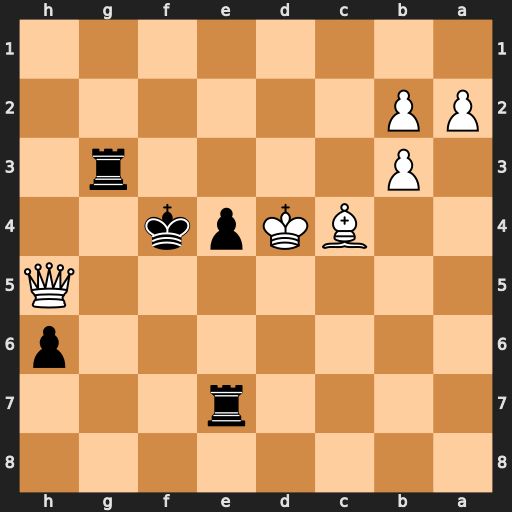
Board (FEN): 8/4r3/7p/7Q/2BKpk2/1P4r1/PP6/8
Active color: b
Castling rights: -
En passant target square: -
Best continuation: Rd7+ Kc5 Rg5+